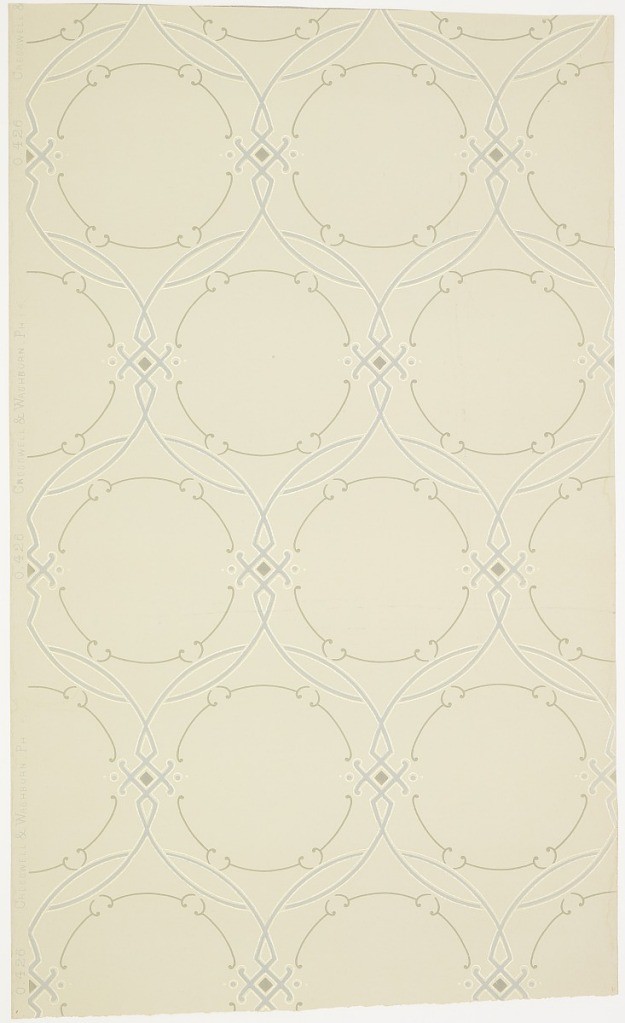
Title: Ceiling paper
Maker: Cresswell & Washburn Ltd, Philadelphia, Pennsylvania, 1880 - 1900
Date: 1905–1915
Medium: Machine-printed paper, liquid mica
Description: Diaper pattern of interlockings circles with secondary scroll wreath interiors. Printed in light blue, grey and white liquid mica on off-white ground. Printed in selvedge: "Cresswell & Washburn. Phila" pattern number "0.426"